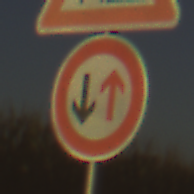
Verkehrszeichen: VorrangDesGegenverkehrs
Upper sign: Arbeitsstelle
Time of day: SunriseSunset
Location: Outdoor (RoadRail)
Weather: Clear
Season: NotSpecified
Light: Natural